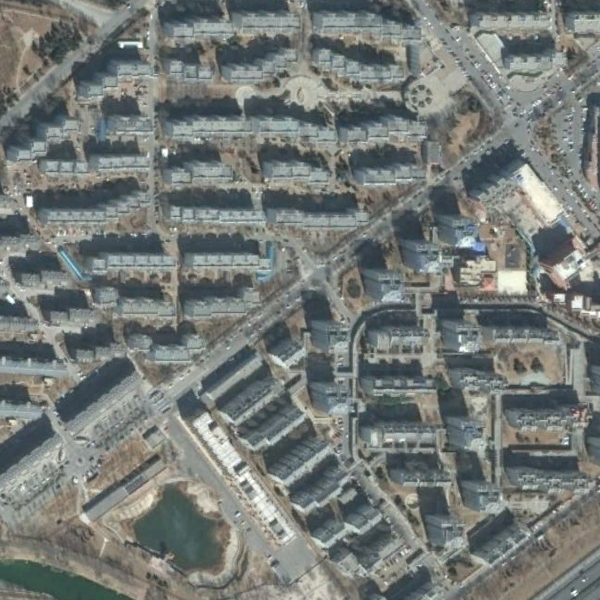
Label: DenseResidential